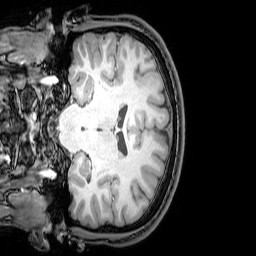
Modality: T1w
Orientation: coronal
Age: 22
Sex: male
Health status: healthy
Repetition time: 0.081 s
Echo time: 0.037 s